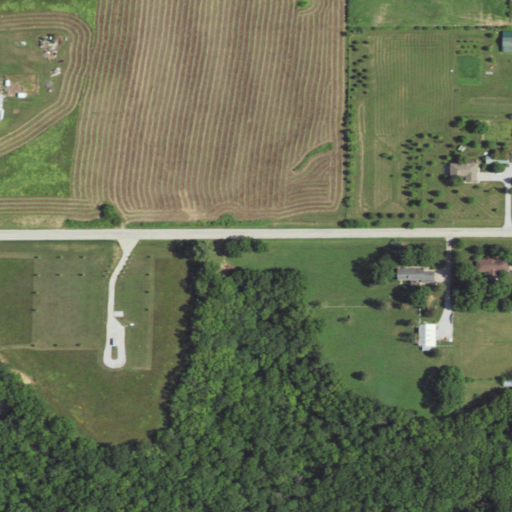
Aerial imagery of ridge(s) in Kansas named Pilot Knob Ridge containing pasture, deciduous forest, low intensity development, and open development